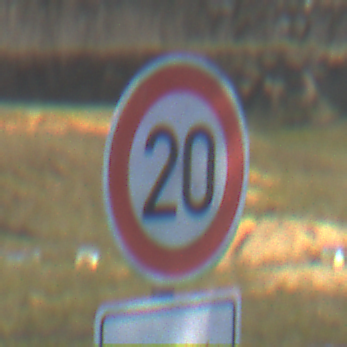
Verkehrszeichen: Geschwindigkeit20
Zusatzzeichen unten: HinweisDurchVerbaleAngabe6
Umgebung: Outdoor, Nature
Tageszeit: MorningAfternoon
Wetter: PartlyCloudy
Licht: Natural
Jahreszeit: NotSpecified
Kontrast: HighContrast